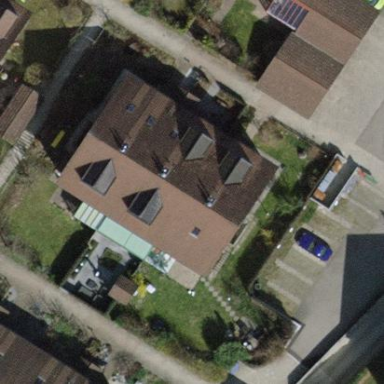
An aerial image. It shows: Terrace building.